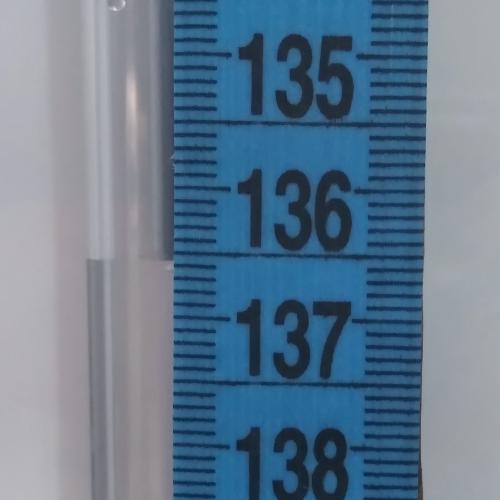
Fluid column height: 136.6 cm